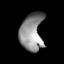
Tissue: lung
Cell type: T cells
Senescence score: 0.2267
Nuclear area (px): 846
Mean DAPI intensity: 140.836